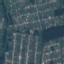
Label: Residential